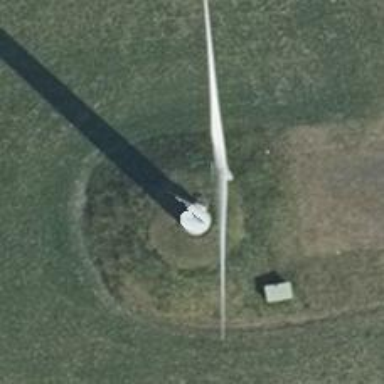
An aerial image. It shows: Wind power generator utilizing wind turbines.